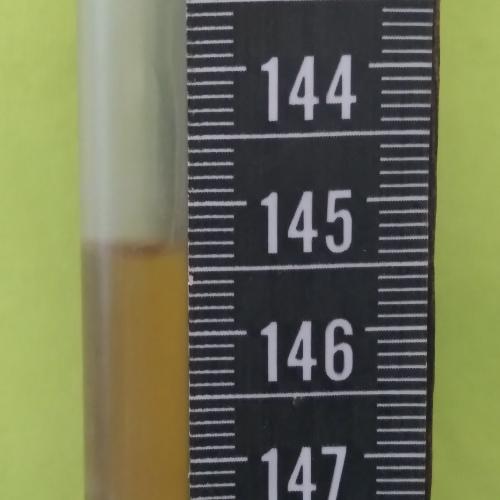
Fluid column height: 145.3 cm